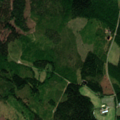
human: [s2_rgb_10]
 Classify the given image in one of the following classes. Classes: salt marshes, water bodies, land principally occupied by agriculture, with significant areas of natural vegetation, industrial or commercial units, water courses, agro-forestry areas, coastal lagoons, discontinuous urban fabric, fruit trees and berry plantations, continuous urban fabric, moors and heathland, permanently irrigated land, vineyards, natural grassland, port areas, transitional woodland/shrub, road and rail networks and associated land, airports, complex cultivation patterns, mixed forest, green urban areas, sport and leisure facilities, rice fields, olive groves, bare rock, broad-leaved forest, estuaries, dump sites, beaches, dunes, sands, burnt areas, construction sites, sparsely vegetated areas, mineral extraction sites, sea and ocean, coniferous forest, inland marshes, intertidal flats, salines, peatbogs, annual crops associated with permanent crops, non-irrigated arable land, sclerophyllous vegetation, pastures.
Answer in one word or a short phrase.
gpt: land principally occupied by agriculture, with significant areas of natural vegetation, coniferous forest, mixed forest, transitional woodland/shrub